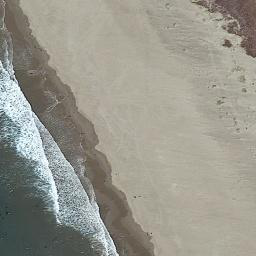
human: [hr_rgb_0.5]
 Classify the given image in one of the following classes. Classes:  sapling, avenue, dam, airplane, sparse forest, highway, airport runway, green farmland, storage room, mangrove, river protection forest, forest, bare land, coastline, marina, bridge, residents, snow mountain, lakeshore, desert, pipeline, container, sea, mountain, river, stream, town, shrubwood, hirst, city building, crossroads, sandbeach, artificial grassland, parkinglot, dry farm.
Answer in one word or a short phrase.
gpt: coastline